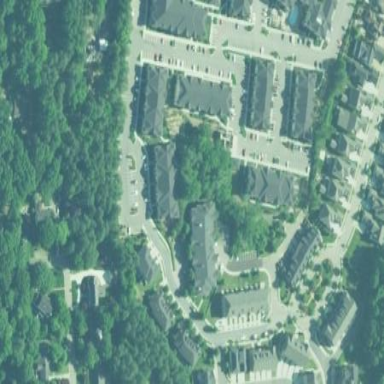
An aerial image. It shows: Residential area within neighborhood.